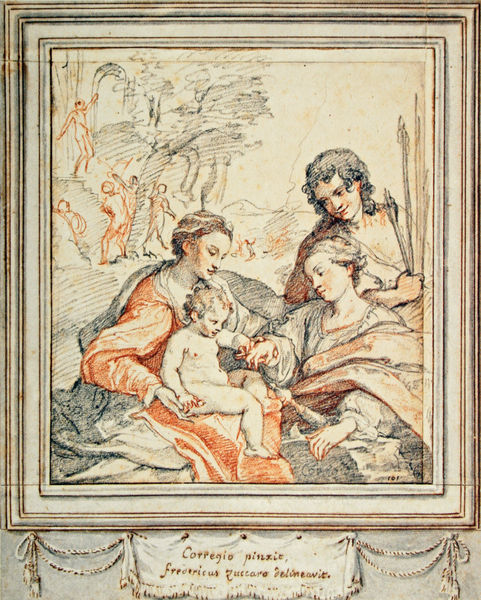
Titel: Die mystische Vermählung der heiligen Katharina
Künstler: Federico Zuccari
Standort: Los Angeles
Institution: The J. Paul Getty Museum
Schlagwörter: baum, blau, gemälde, gruppe, hand, himmel, mann, nackt, umhang, weiß, bäume, frauen, landschaft, menschen, sitzen, finger, frau, frisur, grau, haar, hintergrund, kleid, mitte, orange, schwarz, skizze, tür, zeichnung, blick, haus, park, rot, tuch, schleife, blond, arm, arme, barock, blicke, falten, gesicht, halten, johannes, rahmen, bild, hände, natur, schilf, gewand, haare, mantel, schnur, sitzend, tücher, familie, gewänder, kind, mutter, personen, vater, blatt, girlande, schleifen, locken, prinzessin, wald, arbeit, engel, lächeln, relief, schrift, papier, stab, baby, rand, figuren, lanze, tafel, spielen, robe, kordel, faltenwurf, schoß, striche, tor, spiel, eingang, tusche, knabe, kohle, schraffur, text, soldat, schraffiert, entwurf, kranz, tinte, altar, christus, jesus, manierismus, toga, prinz, lanzen, speer, maria, madonna, anbetung, schäfer, gezeichnet, rötel, pfeile, anna, josef, roben, latein, schriftfeld, coloriert, äume, vermählung, andeutung, selbdritt, walb, kt, l, corregio, maria und josef mit jesus und einer frau, bewand, correggio, personen rot, babykind, vigentte